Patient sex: F
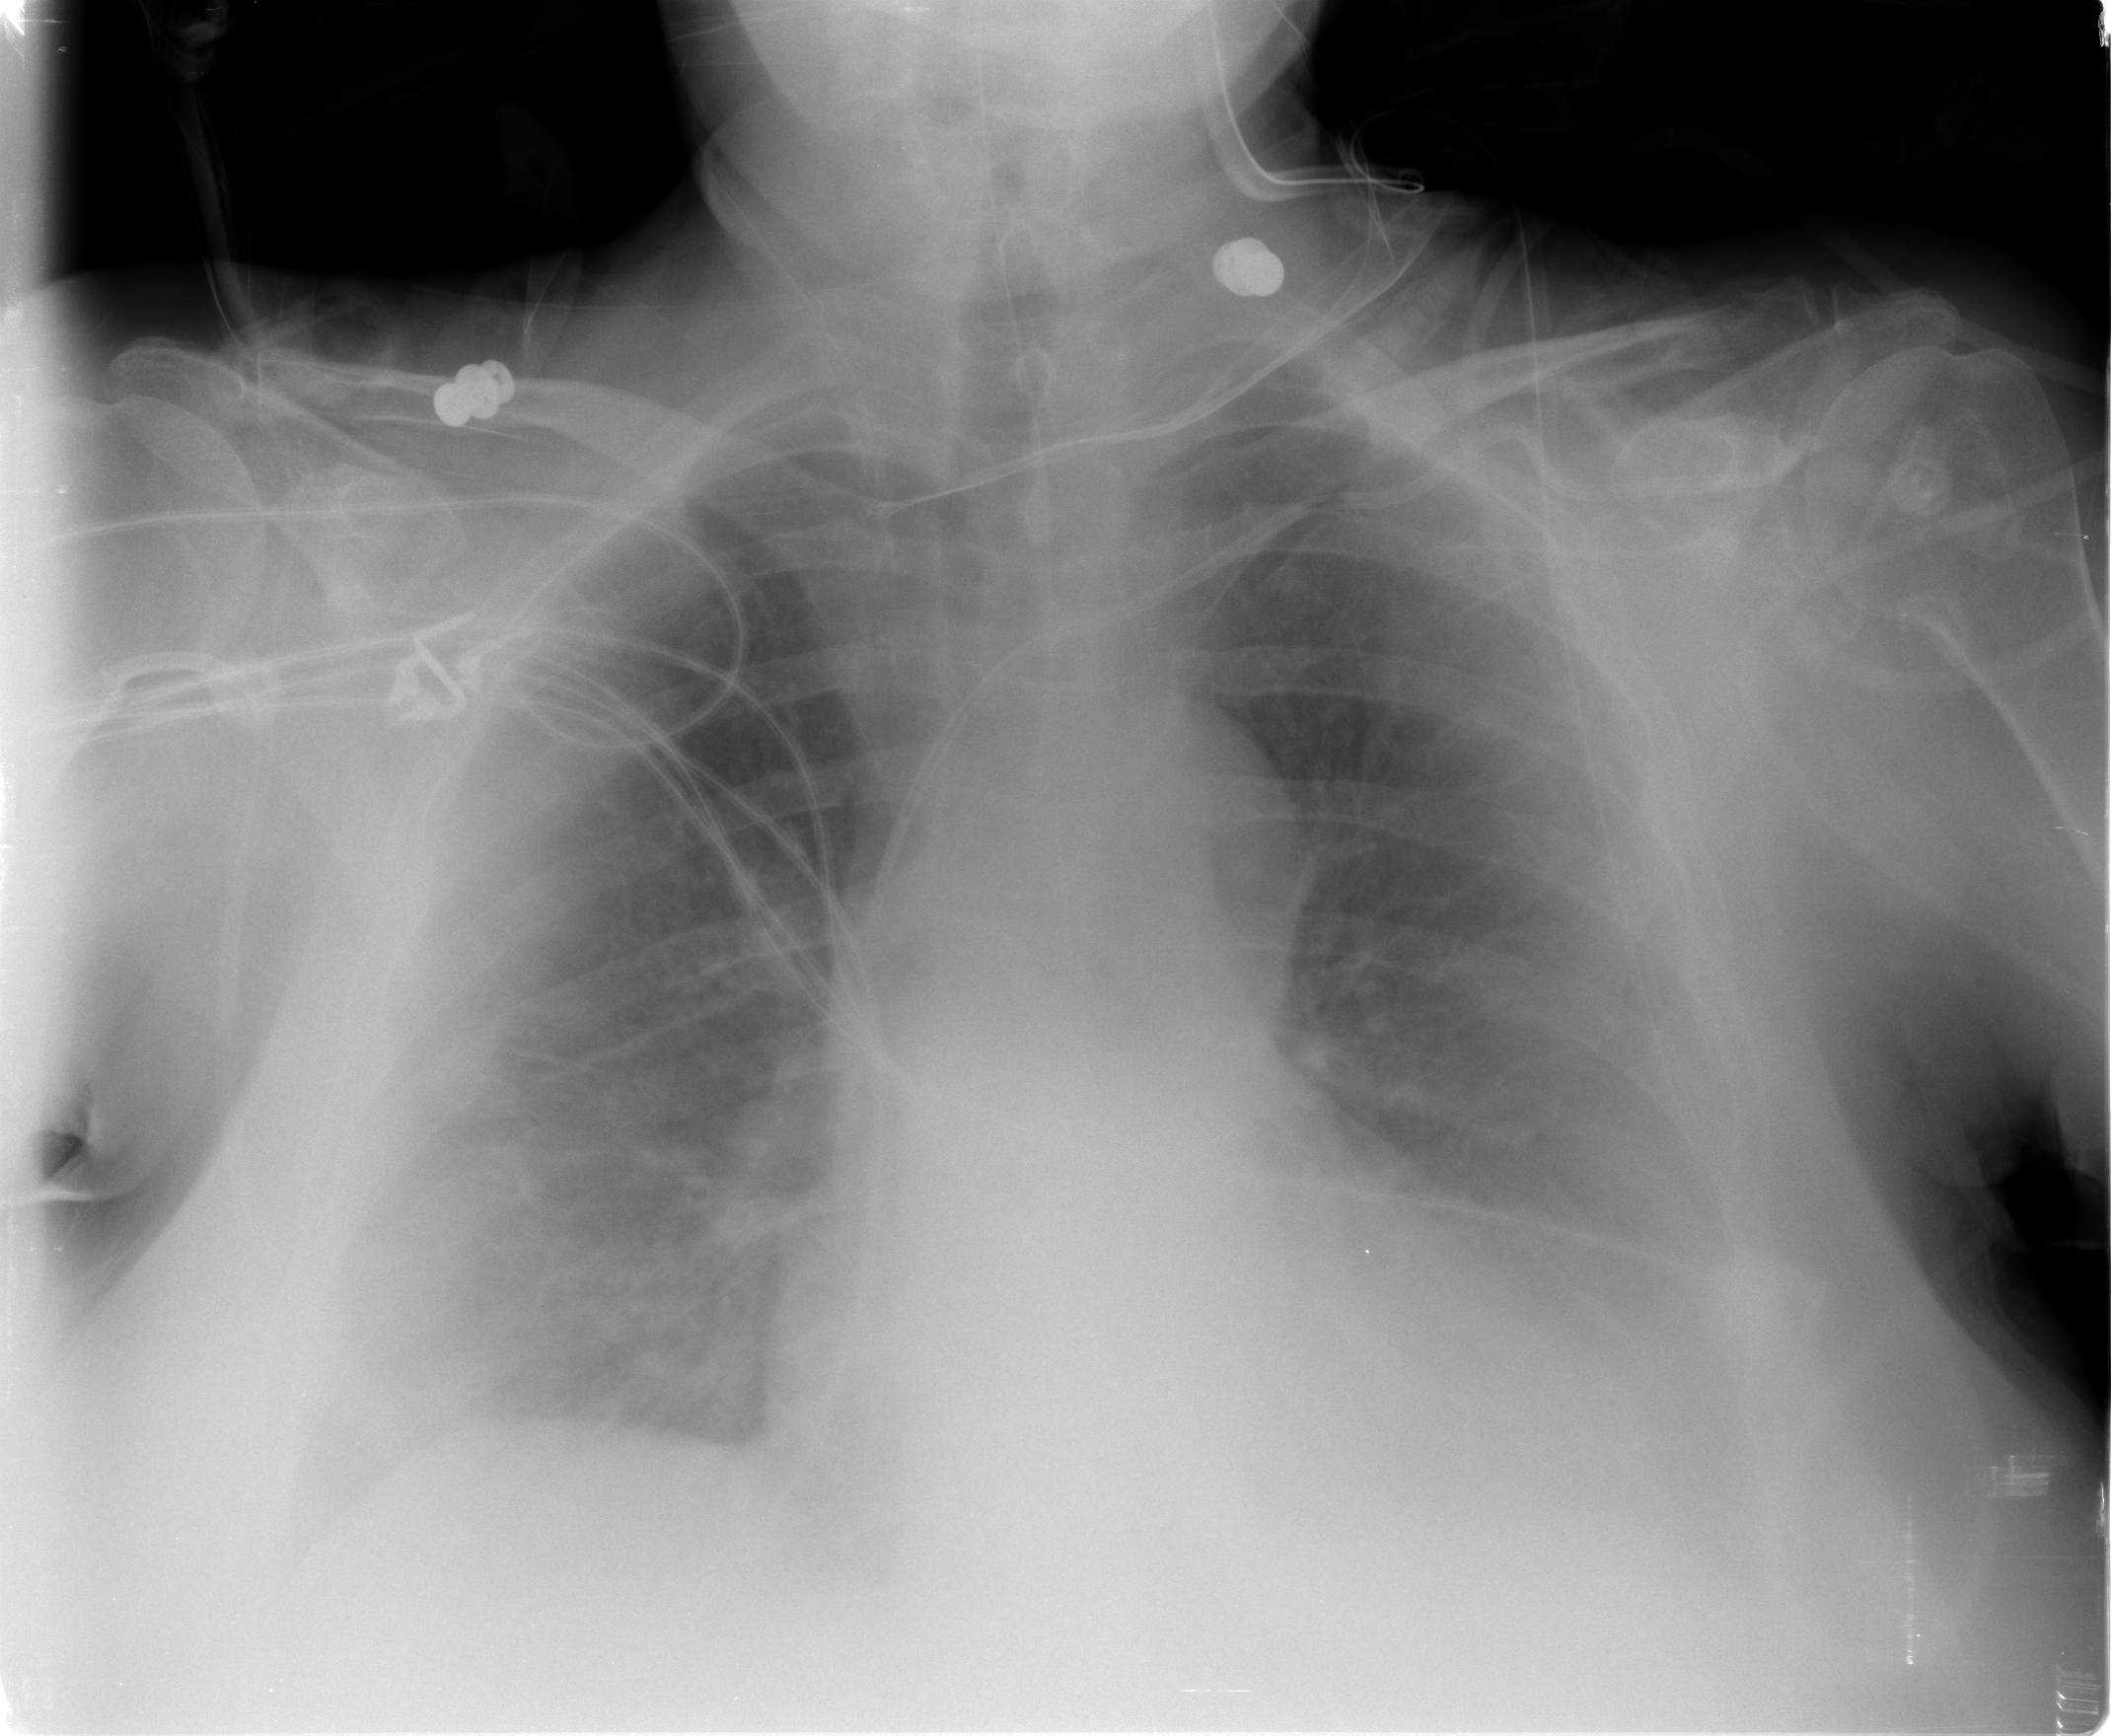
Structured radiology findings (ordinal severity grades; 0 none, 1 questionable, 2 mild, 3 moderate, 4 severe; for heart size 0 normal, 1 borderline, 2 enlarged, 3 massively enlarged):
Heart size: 2
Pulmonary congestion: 1
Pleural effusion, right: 1
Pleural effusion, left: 2
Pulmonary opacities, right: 1
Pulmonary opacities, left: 1
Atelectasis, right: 2
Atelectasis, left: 2